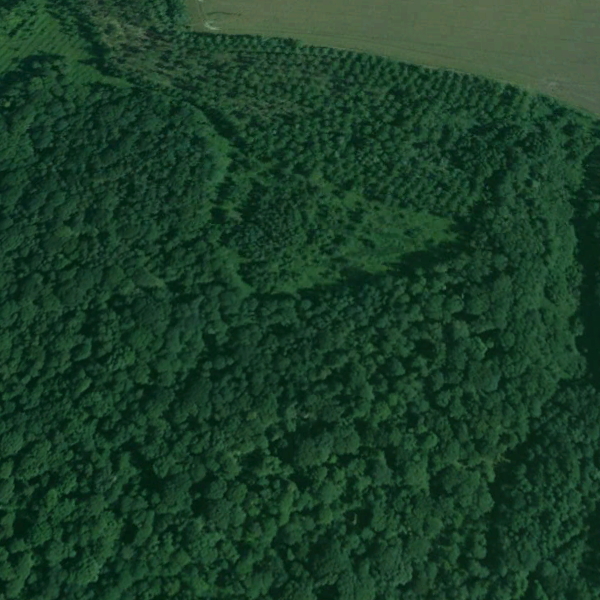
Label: Forest